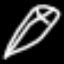
Label: leaf